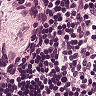
Metastatic tissue present: no